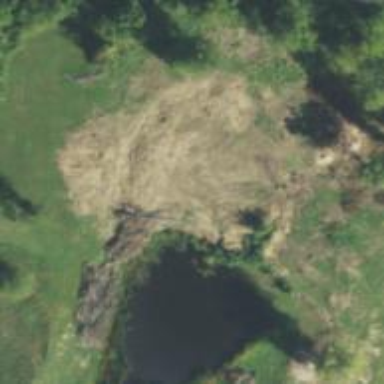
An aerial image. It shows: Pond surrounded by basin.